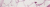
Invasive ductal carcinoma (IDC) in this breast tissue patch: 0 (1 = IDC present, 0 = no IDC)